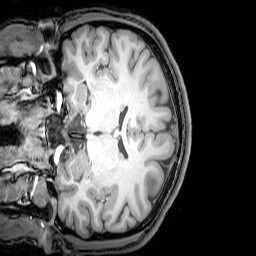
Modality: T1w
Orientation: coronal
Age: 22
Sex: male
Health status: healthy
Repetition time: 0.081 s
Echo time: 0.037 s